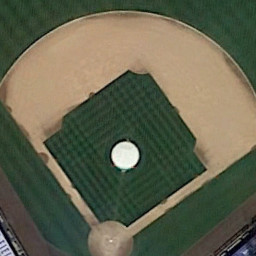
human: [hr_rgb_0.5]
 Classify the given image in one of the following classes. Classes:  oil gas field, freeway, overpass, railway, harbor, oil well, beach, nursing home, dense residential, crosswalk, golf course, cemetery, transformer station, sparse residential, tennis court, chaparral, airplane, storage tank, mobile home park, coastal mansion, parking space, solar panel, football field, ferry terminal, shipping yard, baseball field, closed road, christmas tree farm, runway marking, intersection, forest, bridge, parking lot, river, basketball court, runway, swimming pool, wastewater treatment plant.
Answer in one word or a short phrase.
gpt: baseball field